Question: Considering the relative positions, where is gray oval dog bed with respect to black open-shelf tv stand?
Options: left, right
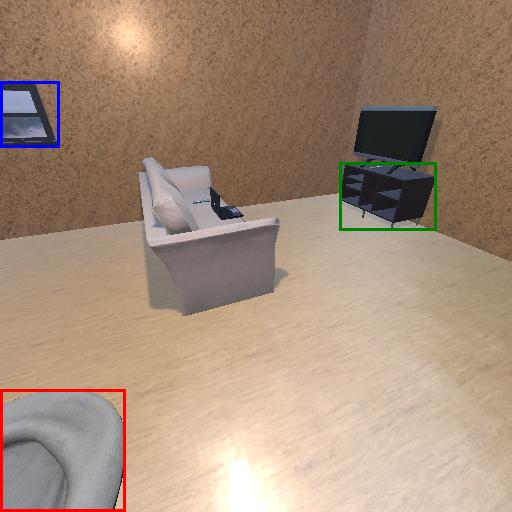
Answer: left